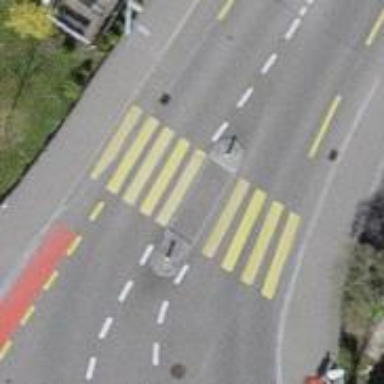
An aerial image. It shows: Marked crossing on the road.